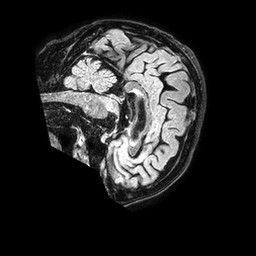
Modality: FLAIR
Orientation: sagittal
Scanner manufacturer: philips
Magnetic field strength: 1.5 T
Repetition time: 4.8 s
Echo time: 0.3 s